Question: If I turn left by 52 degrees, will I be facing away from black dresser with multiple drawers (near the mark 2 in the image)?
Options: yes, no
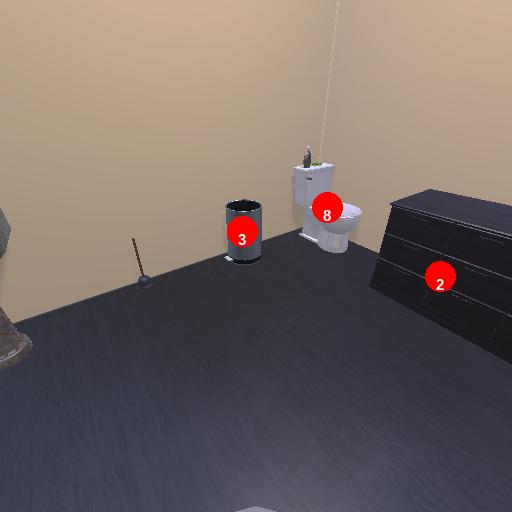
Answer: yes